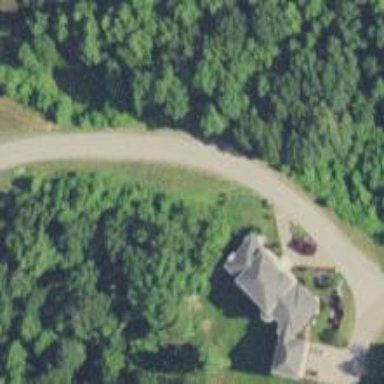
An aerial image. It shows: Residential road.